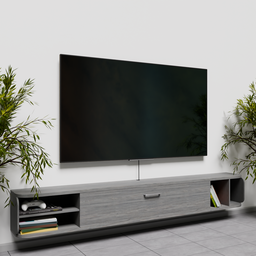
Label: furniture